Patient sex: M
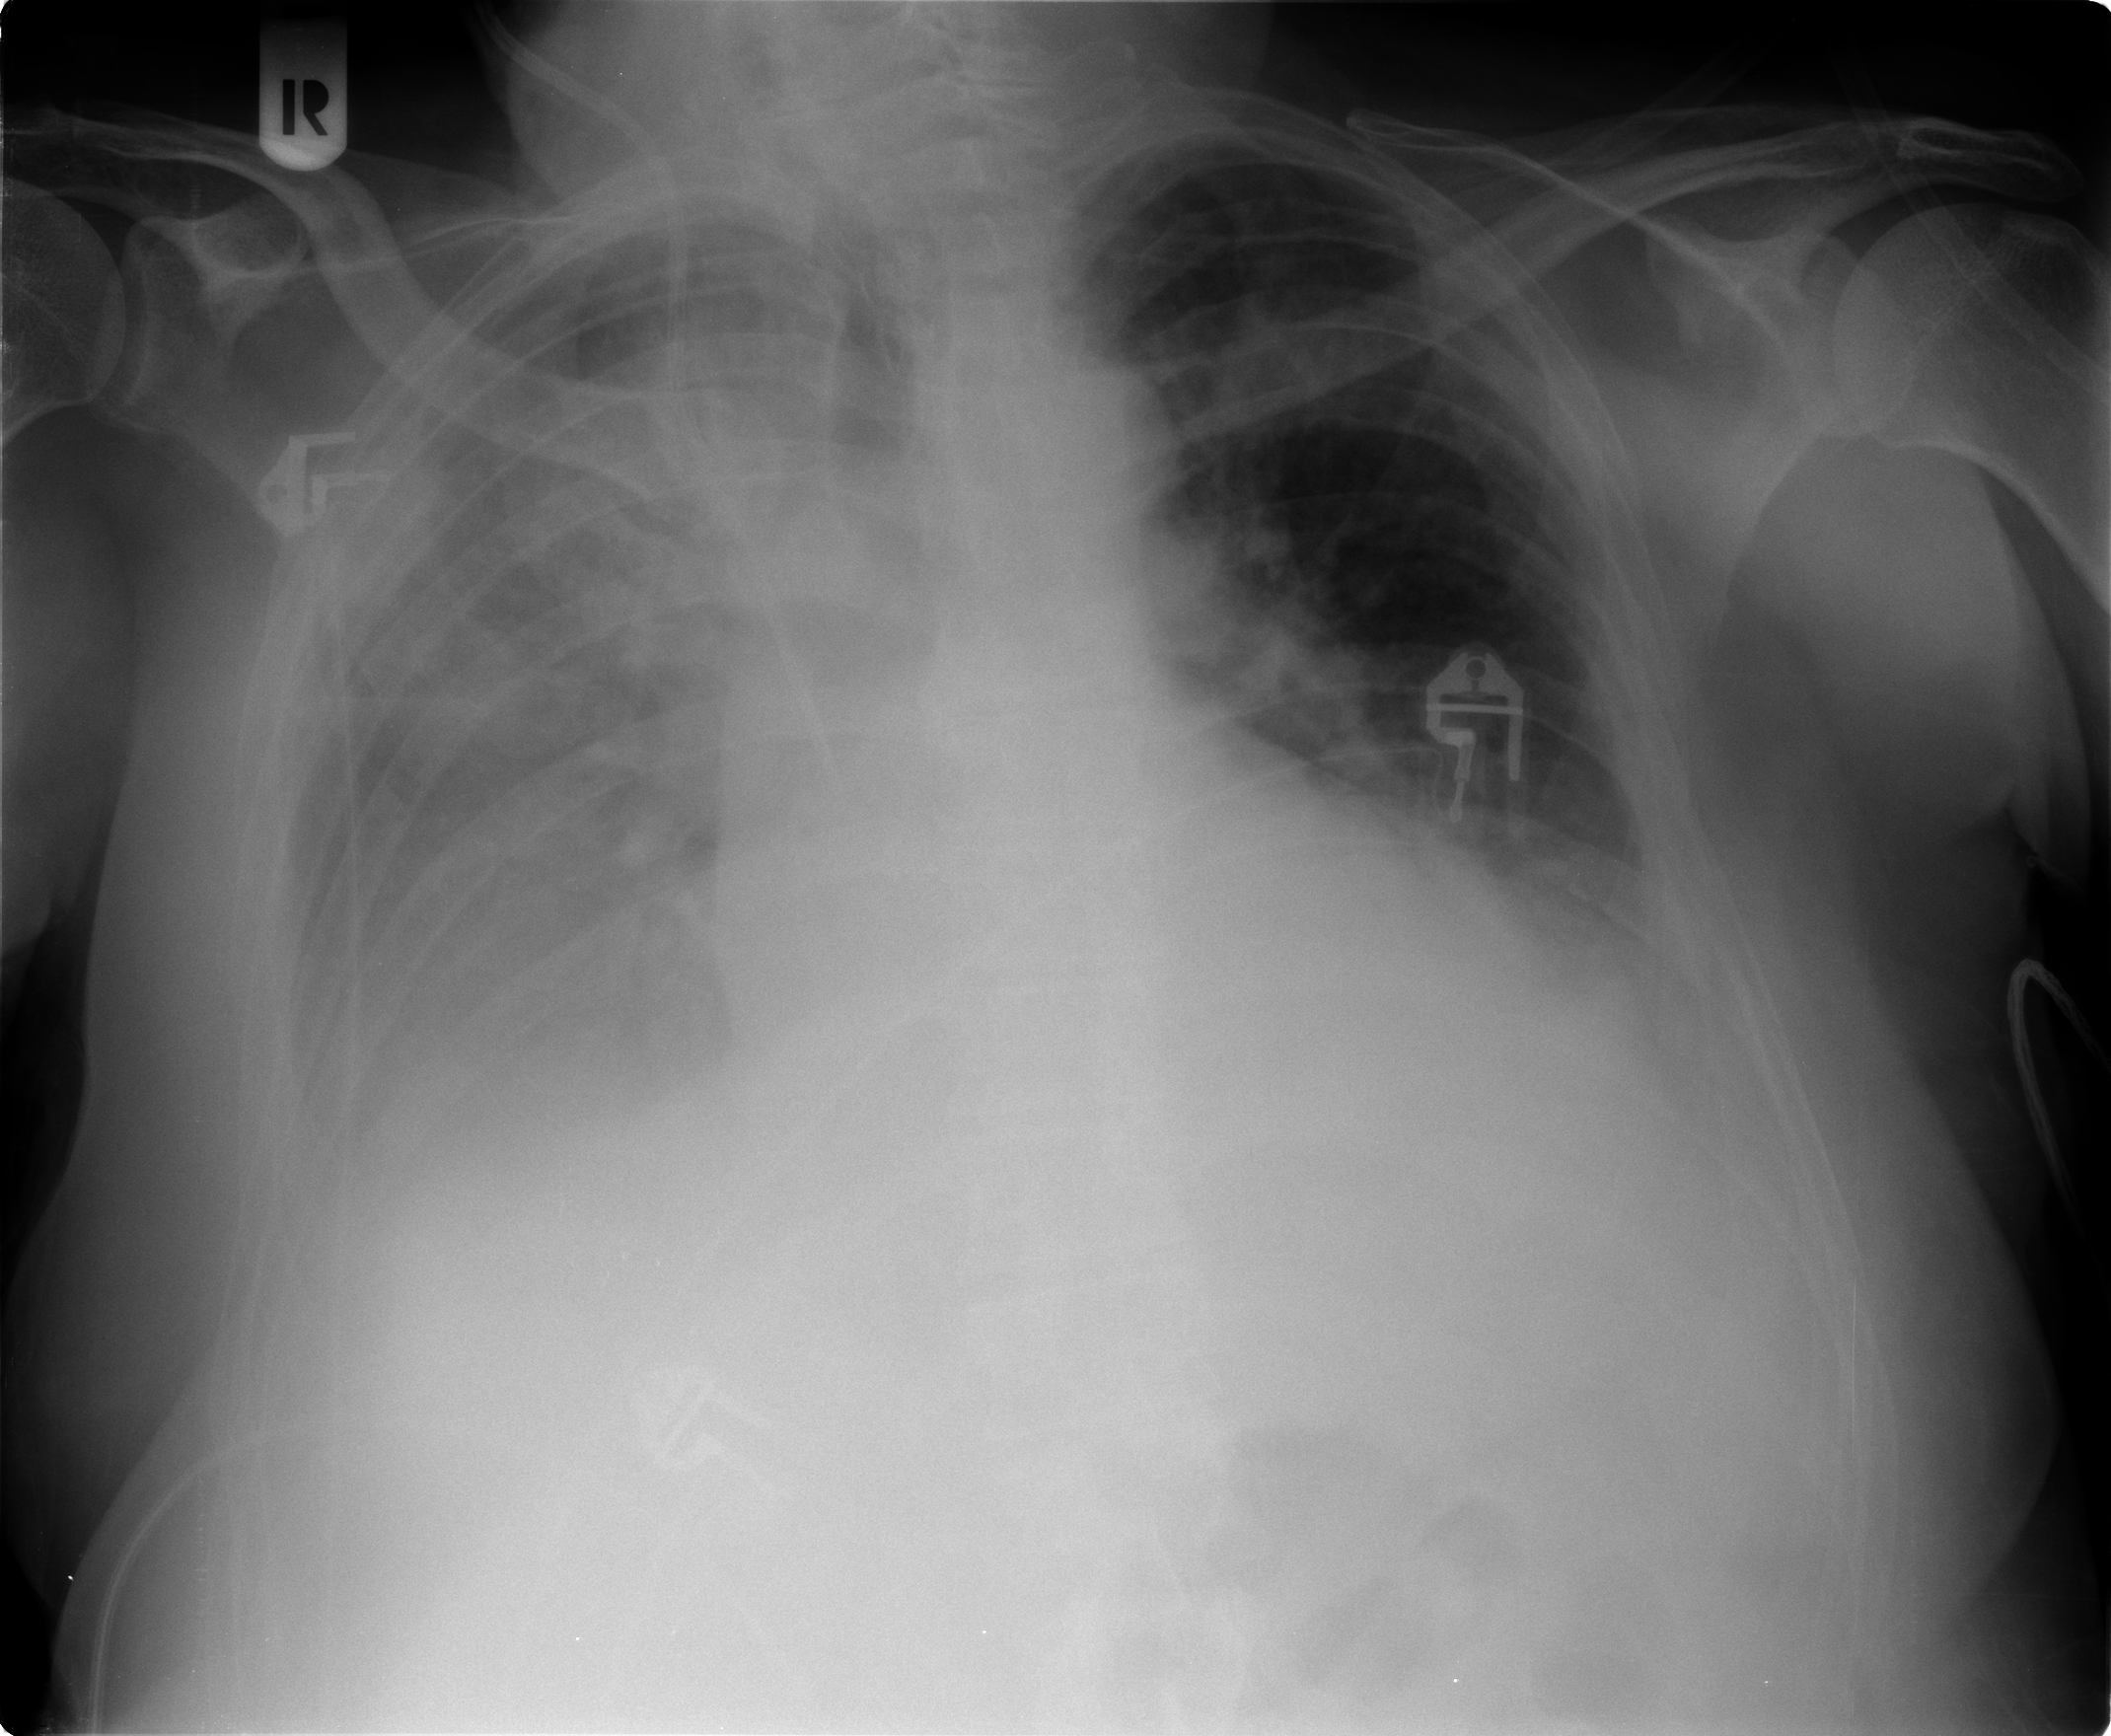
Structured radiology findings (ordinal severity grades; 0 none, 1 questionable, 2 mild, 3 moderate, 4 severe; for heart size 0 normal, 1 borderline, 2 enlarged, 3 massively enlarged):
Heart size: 0
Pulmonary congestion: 2
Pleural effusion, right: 3
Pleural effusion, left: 2
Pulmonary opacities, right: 3
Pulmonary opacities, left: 2
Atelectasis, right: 2
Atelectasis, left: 2